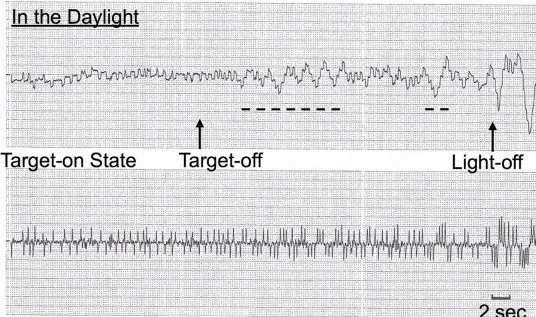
(A, B) Horizontal AC-EOG recordings. In each figure, the upper graph shows semi-eye position (time constant 3 s) and the lower graph shows eye speed (time constant 0.03 s). In each graph, the upper direction indicates rightward eye movement, and the lower direction indicates leftward. The chart speed is 5 mm/s. This figure was recorded one and a half years after Figure 1. (A) In the daylight, macro SWJs (5 deg) occurred under the target-on state from the start, and then under the target-off state, a single or several SPPGs with small amplitude (15-20 deg) occurred (dashed lines, 15 deg) alternately with macro SWJs. Subsequently, the light was turned off.
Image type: electrography (ekg)